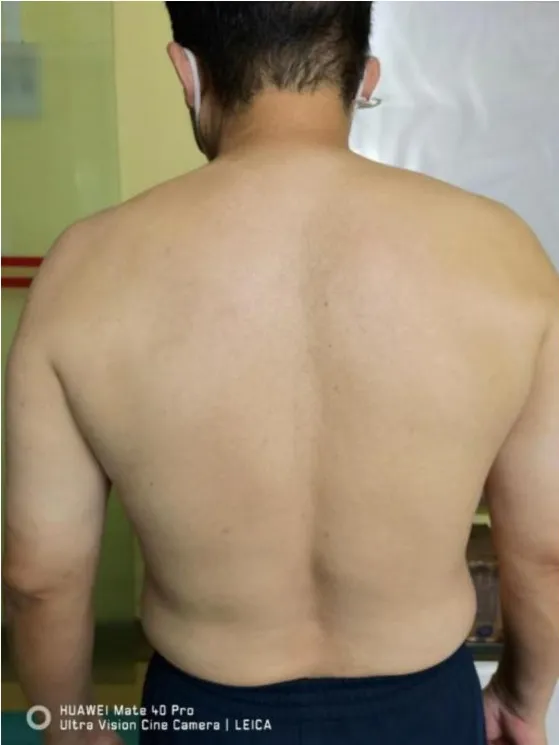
Atrophy of muscles in the left scapular region.
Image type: medical_photograph (skin_photograph)